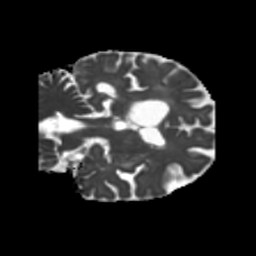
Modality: MD
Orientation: coronal
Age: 75
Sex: female
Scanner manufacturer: siemens
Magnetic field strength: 3 T
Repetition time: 5.25 s
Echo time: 0.08 s